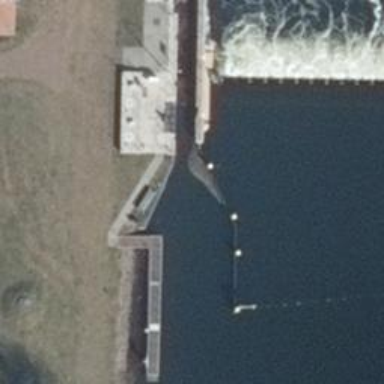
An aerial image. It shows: Lock gate along waterway.